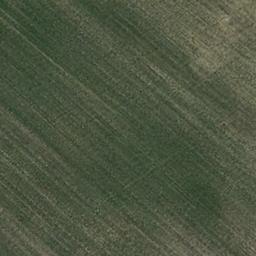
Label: meadow